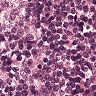
Metastatic tissue present: no